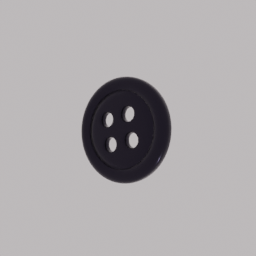
Label: people